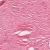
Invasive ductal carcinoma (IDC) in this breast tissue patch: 0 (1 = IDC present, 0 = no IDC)